Interaction volume radius: 10 \u00c5
Interaction volume height: 15 \u00c5
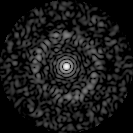
Disorder parameter: 0.8058